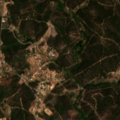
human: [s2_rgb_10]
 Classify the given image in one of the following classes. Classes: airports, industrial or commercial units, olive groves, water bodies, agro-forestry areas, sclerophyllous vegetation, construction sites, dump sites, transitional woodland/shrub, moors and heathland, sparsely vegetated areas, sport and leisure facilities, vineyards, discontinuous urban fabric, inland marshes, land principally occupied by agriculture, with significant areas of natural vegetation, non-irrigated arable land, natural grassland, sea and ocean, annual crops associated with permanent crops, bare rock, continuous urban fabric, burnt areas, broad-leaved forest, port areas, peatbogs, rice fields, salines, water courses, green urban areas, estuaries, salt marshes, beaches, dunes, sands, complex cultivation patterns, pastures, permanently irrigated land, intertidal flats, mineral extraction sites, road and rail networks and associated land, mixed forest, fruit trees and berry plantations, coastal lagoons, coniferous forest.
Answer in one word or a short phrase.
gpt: complex cultivation patterns, land principally occupied by agriculture, with significant areas of natural vegetation, coniferous forest, transitional woodland/shrub